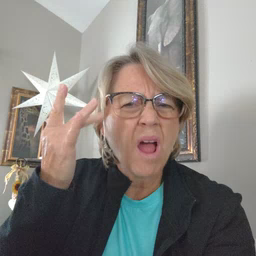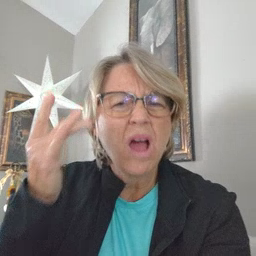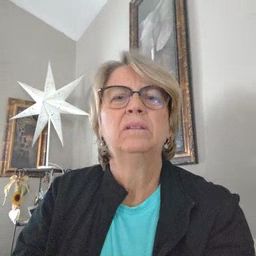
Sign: why